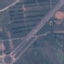
Land use / land cover class: Highway